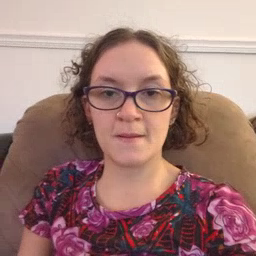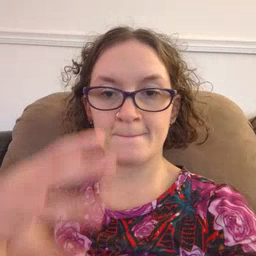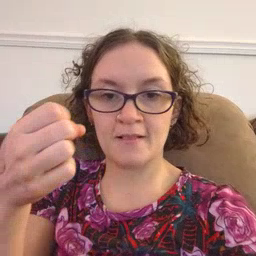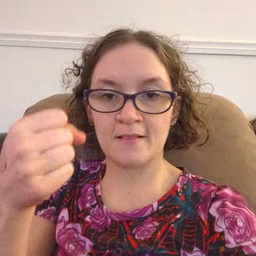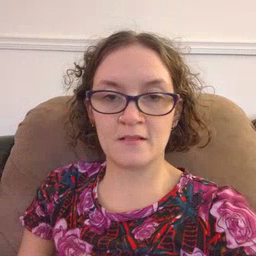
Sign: milk